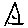
Label: triangle